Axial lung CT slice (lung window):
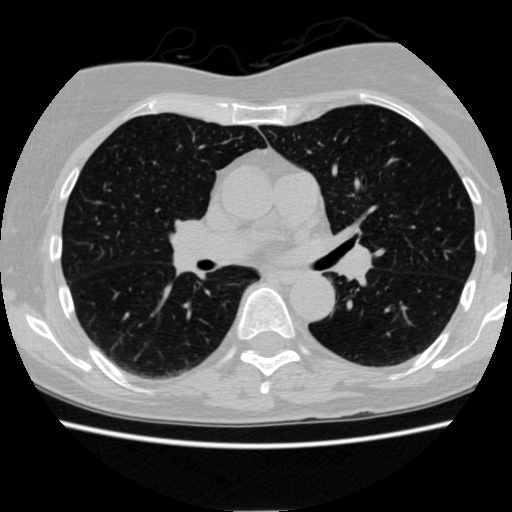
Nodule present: no